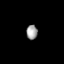
Tissue: lung
Cell type: Epithelial cells
Senescence score: 0.2237
Nuclear area (px): 158
Mean DAPI intensity: 160.114